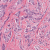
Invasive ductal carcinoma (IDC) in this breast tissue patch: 1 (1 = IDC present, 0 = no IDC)